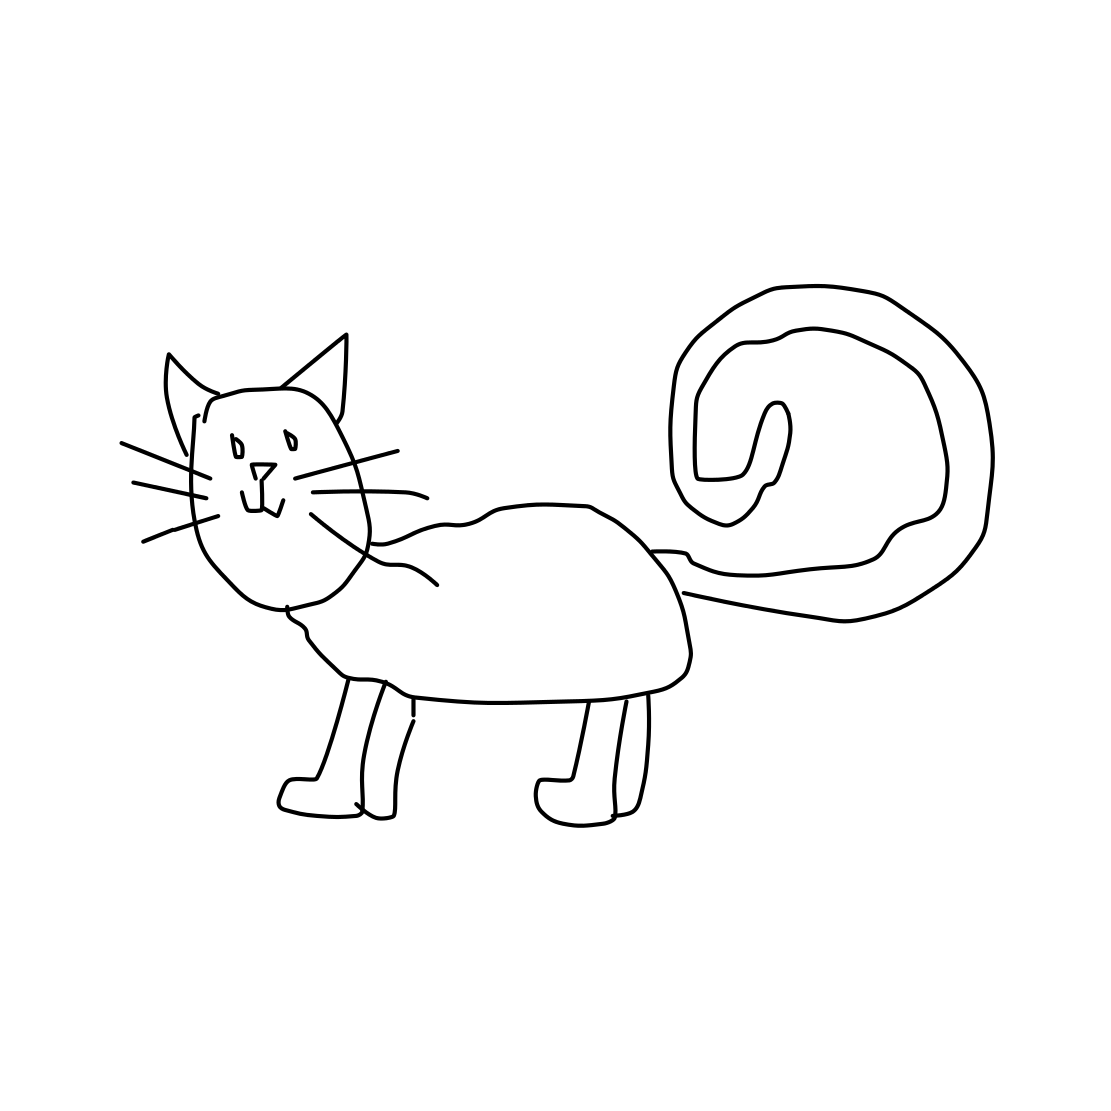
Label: cat